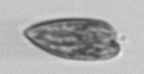
Label: Prorocentrum_dentatum